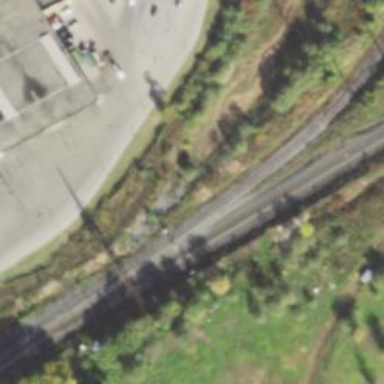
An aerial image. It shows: Railway signal.